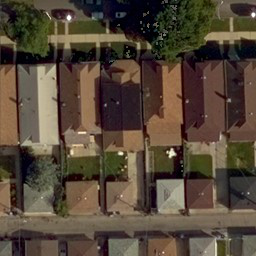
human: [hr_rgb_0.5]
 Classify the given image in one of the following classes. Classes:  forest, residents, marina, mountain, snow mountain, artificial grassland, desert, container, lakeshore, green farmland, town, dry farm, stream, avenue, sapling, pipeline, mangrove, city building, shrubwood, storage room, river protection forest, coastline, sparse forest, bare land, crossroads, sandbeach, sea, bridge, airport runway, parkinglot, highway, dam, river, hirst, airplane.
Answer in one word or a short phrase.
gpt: residents